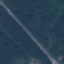
Label: Highway